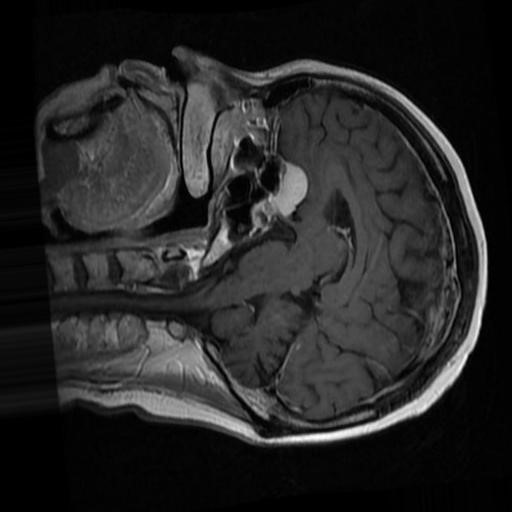
Label: brain_menin